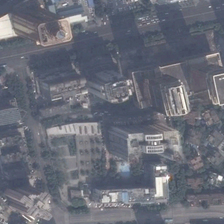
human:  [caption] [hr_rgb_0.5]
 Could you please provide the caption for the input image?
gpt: it is a prosperous commercial area with bustling roads .

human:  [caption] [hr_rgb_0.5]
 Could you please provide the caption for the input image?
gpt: commercials in a square neighbor with some interspersed trees .

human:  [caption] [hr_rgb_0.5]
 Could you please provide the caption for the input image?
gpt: high rise buildings with compact arrangement are surrounded by streets with trees standing alongside .

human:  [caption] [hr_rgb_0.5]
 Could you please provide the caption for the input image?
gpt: commercials in a square neighbor with some interspersed trees .

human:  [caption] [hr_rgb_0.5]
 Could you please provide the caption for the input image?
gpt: many commercial tall buildings are in a commercial area .